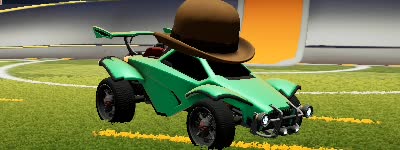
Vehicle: octane